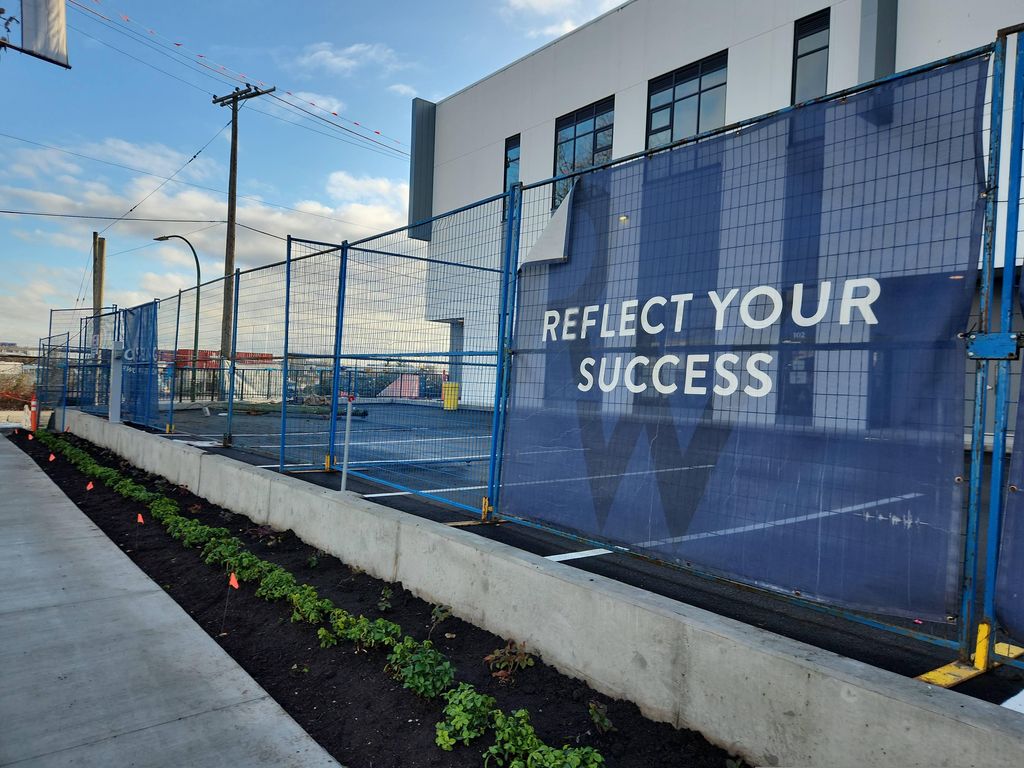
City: vancouver